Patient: sex F, age 80
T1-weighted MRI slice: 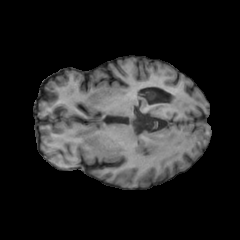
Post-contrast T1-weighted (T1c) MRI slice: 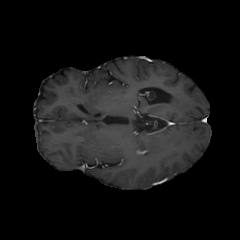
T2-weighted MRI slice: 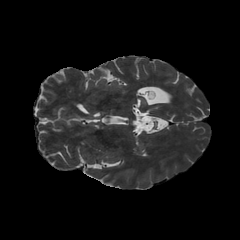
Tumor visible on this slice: no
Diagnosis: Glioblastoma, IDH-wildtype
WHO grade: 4